Field crop: tomato
Growth stage: 1
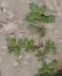
Species: portulaca